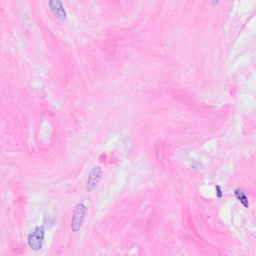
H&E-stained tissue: Breast